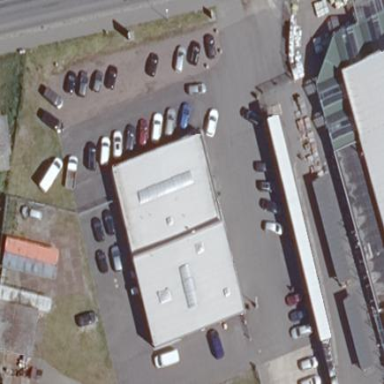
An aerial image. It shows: Industrial building.